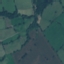
Land use / land cover: Pasture